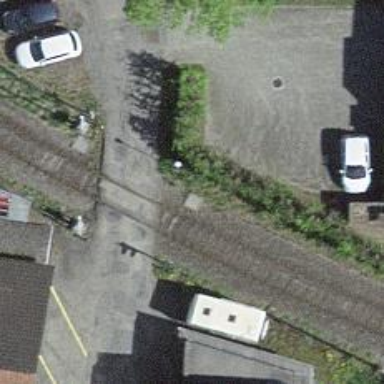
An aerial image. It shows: Level crossing with full barriers and lights.